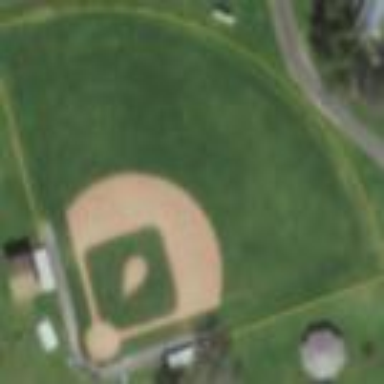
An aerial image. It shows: Baseball pitch for leisure land.